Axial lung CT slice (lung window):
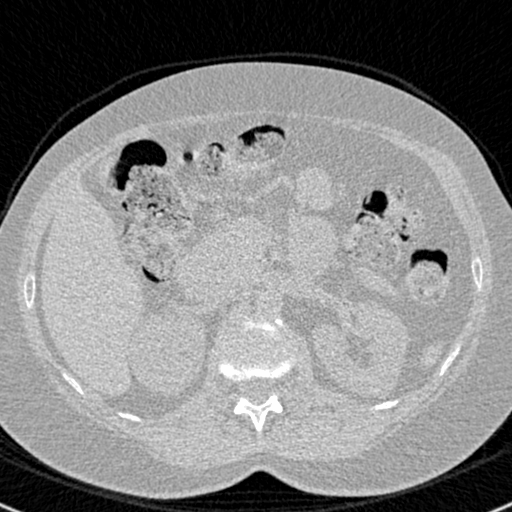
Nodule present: no